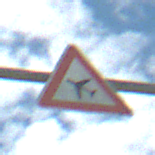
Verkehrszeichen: FlugbetriebRechts
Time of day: Midday
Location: Outdoor (Nature)
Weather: PartlyCloudy
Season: NotSpecified
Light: Natural